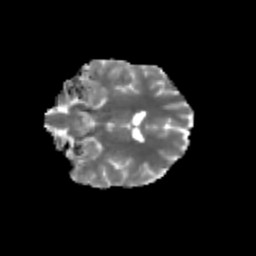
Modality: MD
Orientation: coronal
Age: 28
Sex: female
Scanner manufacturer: siemens
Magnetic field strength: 3 T
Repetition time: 3.5 s
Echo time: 0.125 s